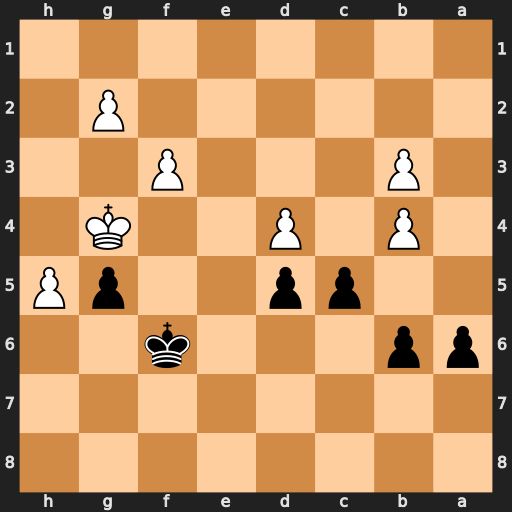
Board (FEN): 8/8/pp3k2/2pp2pP/1P1P2K1/1P3P2/6P1/8
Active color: b
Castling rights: -
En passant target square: -
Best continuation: c4 bxc4 dxc4 d5 c3